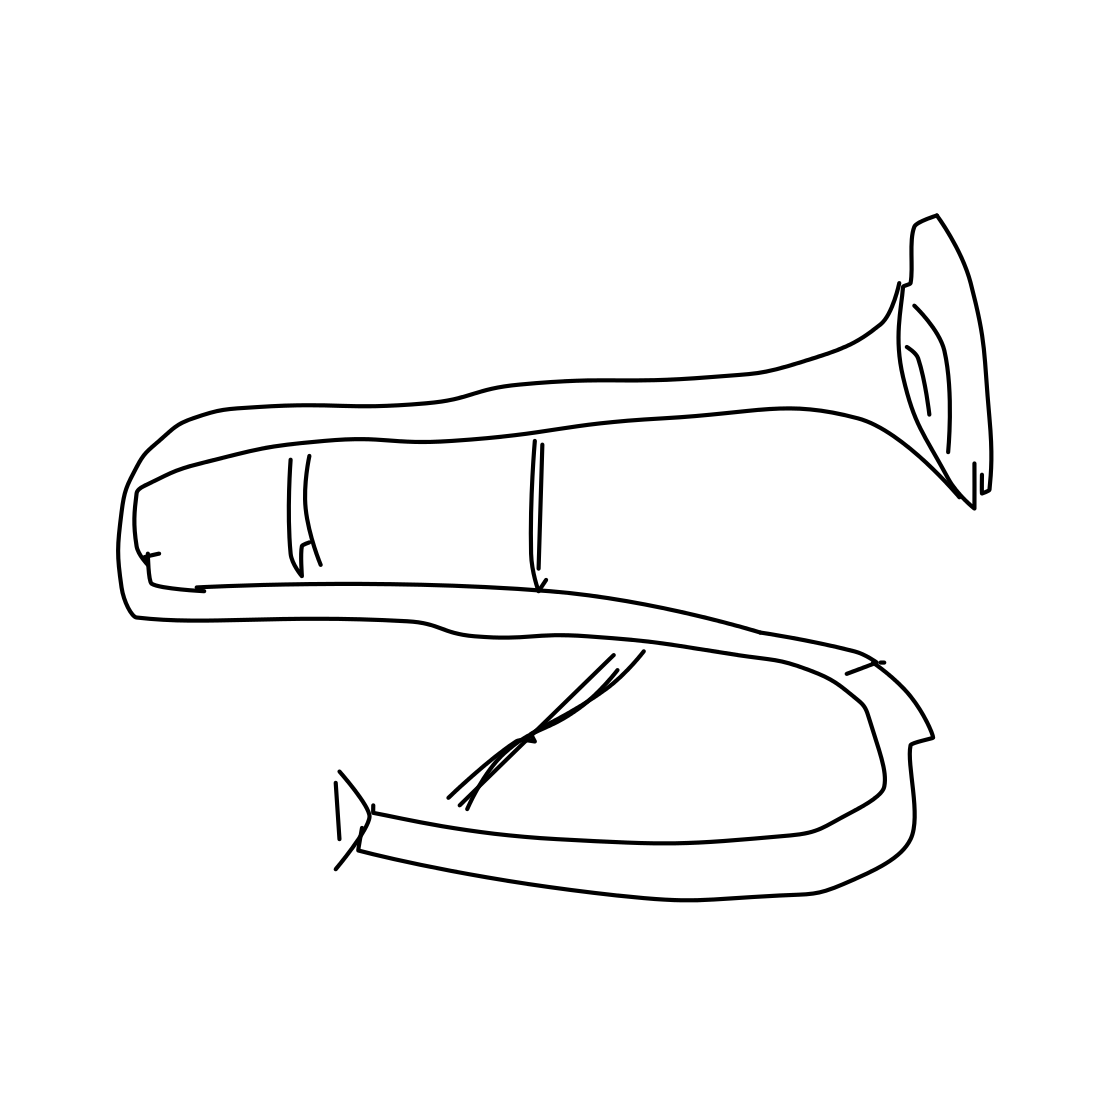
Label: trombone